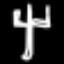
Label: fork